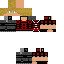
A male human skin with medium skin, wearing blonde long hair dressed in a red hoodie and red pants, featuring a closed mouth.